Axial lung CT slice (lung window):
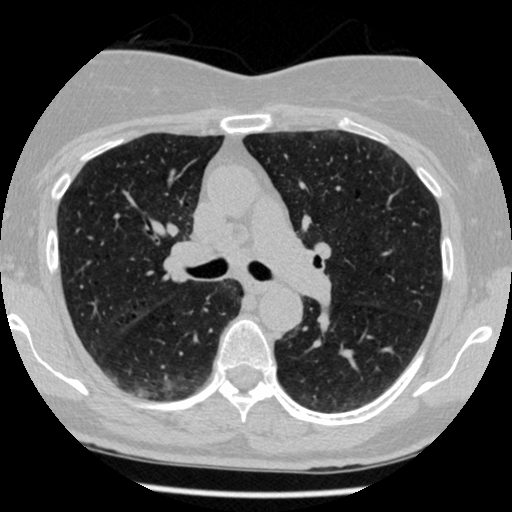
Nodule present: no